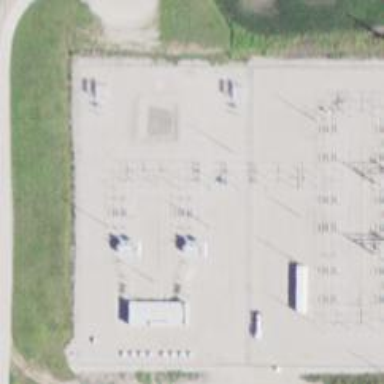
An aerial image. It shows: Switch for power supply.